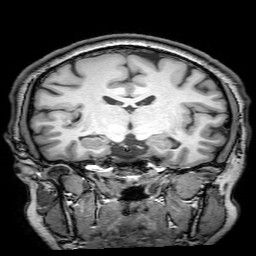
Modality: T1w
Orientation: sagittal